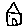
Label: house